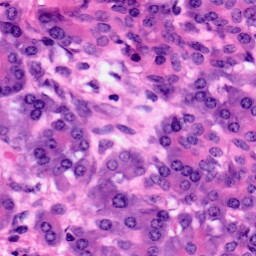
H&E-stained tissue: Pancreatic